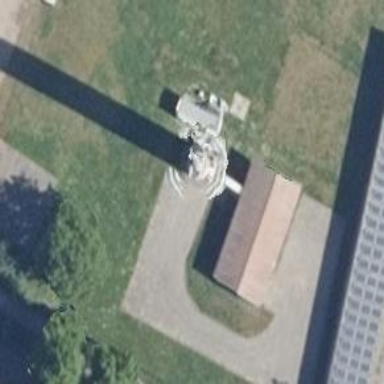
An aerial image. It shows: Communication tower.